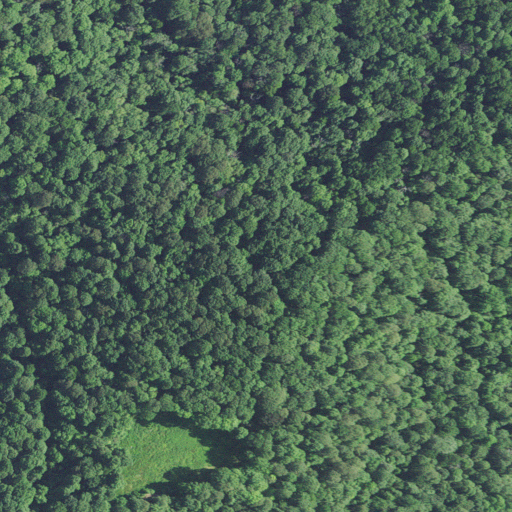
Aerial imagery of mountain in West Virginia named Bee Knob containing deciduous forest and grassland